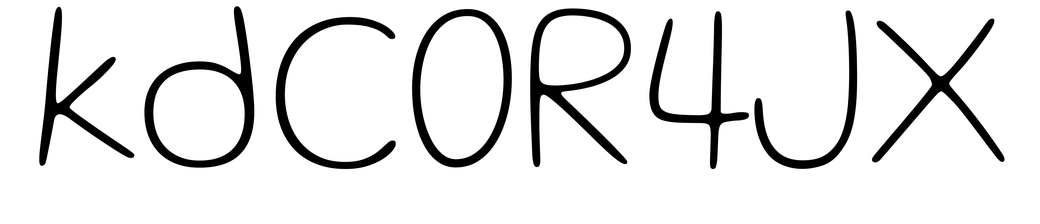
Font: Gluten_Thin